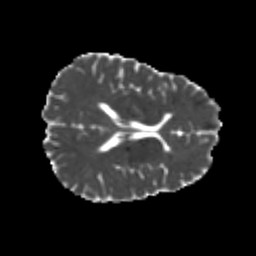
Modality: MD
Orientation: axial
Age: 25
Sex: male
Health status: healthy
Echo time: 0.074 s